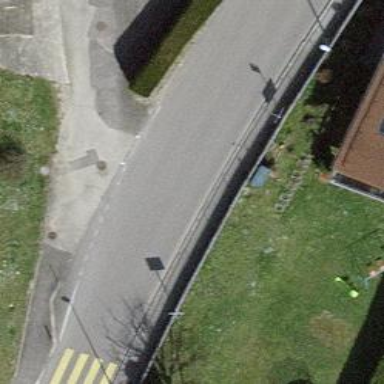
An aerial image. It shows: Bus stop with platform for public transport.